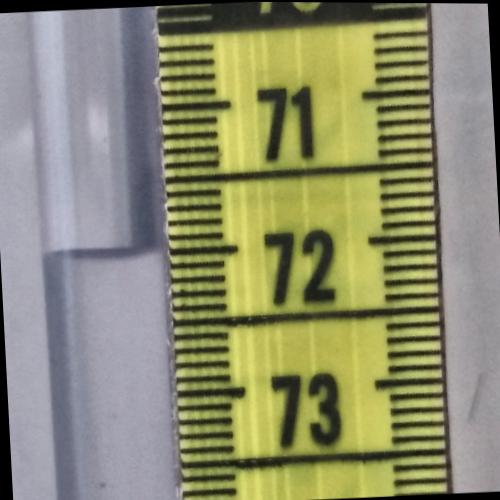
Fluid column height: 72.0 cm